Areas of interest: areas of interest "Yangzhou Wanxiang Hub"
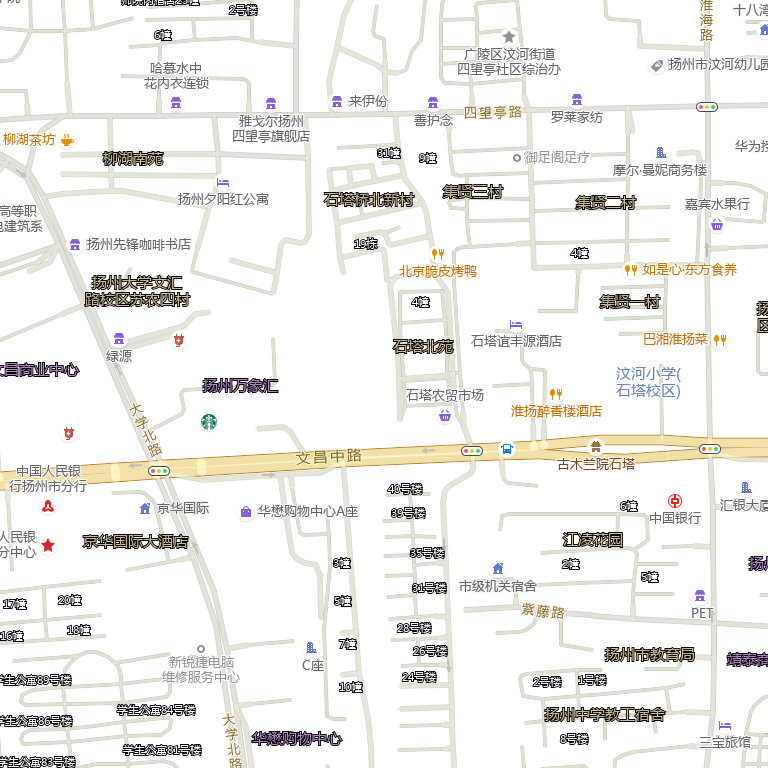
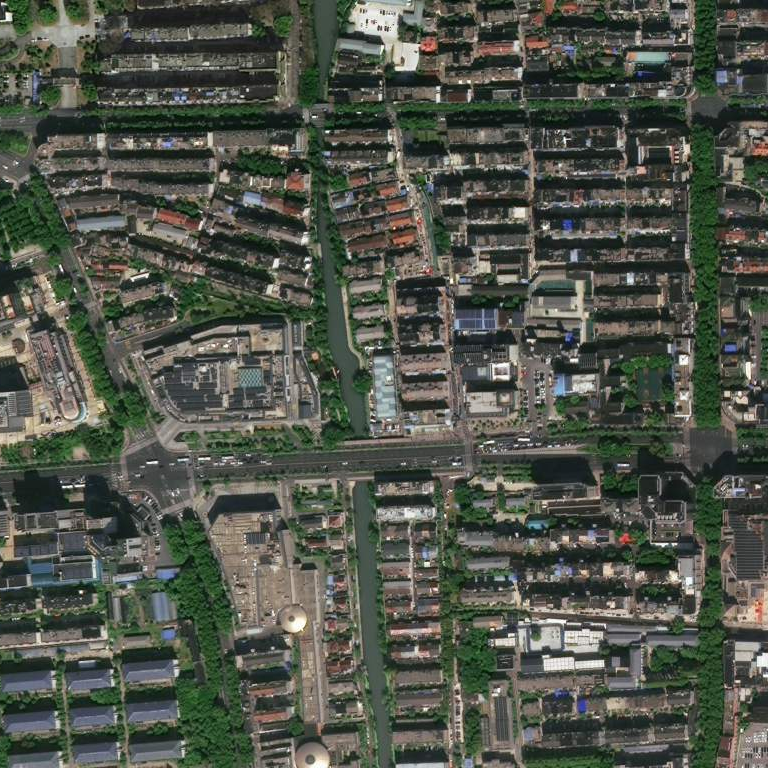